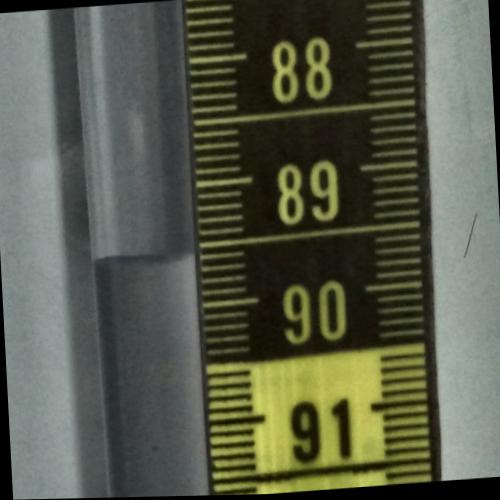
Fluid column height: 89.6 cm